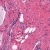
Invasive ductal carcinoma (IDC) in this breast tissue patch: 0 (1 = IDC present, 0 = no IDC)